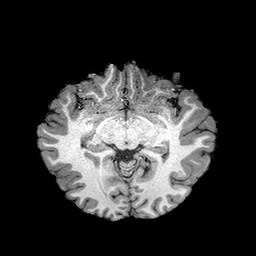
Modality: T1w
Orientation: coronal
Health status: healthy